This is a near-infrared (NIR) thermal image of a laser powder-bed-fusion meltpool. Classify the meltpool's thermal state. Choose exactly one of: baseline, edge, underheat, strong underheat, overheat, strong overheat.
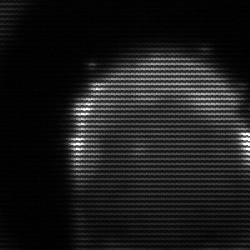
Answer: edge